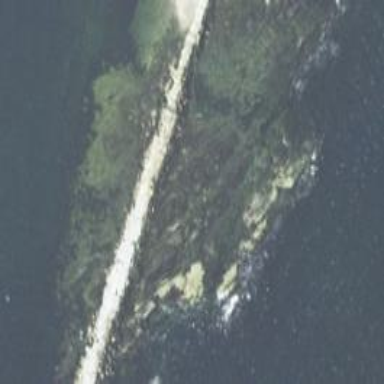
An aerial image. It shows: Breakwater structure.